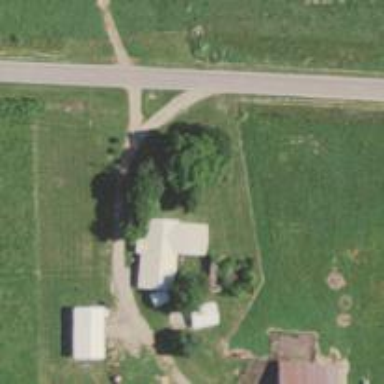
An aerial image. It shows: Driveway leading to service road.